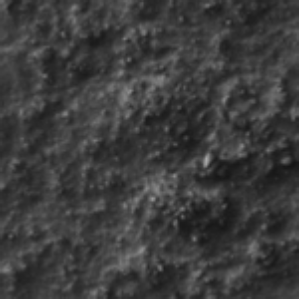
Label: frost